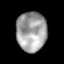
Tissue: lung
Cell type: T cells
Senescence score: 0.1996
Nuclear area (px): 1175
Mean DAPI intensity: 160.86